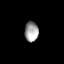
Tissue: lung
Cell type: Epithelial cells
Senescence score: 0.1975
Nuclear area (px): 273
Mean DAPI intensity: 156.637